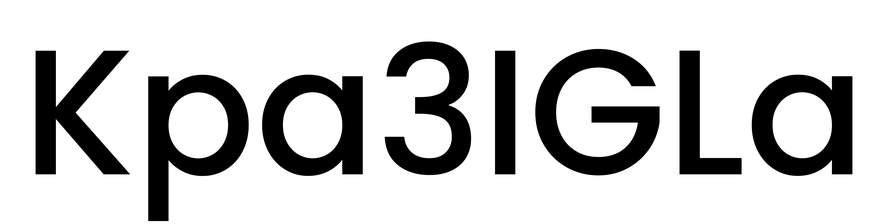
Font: Poppins-Medium